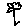
Label: flower